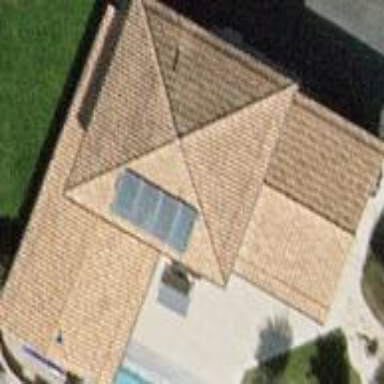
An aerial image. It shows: Detached building with hipped roof.